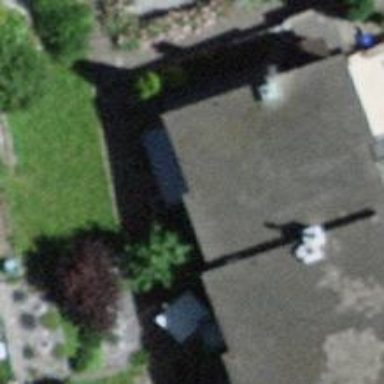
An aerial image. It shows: Terraced residential house.